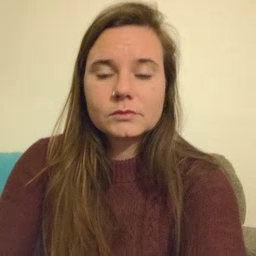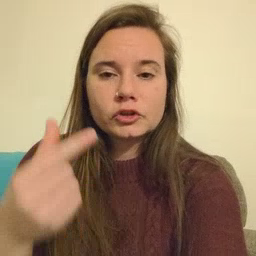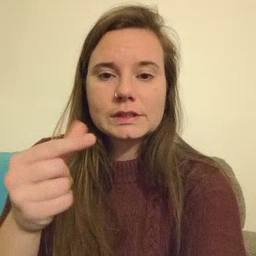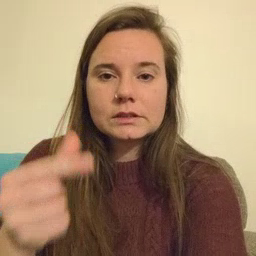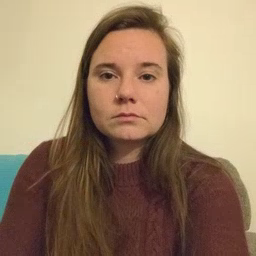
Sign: green